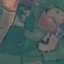
Land use / land cover class: Pasture